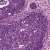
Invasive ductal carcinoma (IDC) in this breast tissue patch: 0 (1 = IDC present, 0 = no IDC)